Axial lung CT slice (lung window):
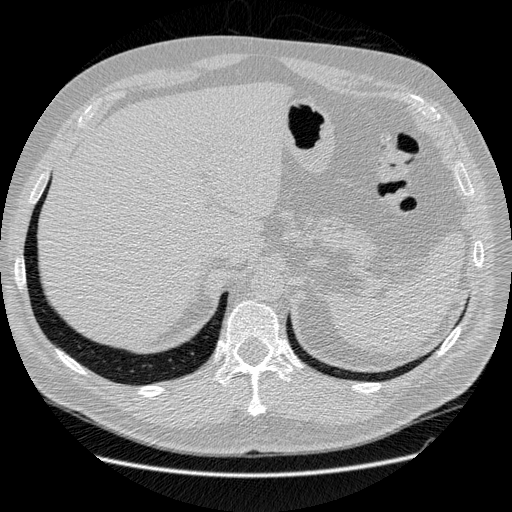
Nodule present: no